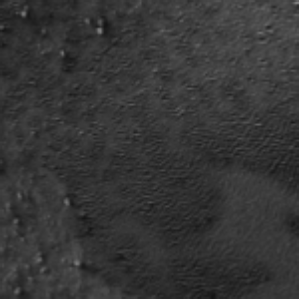
Label: frost